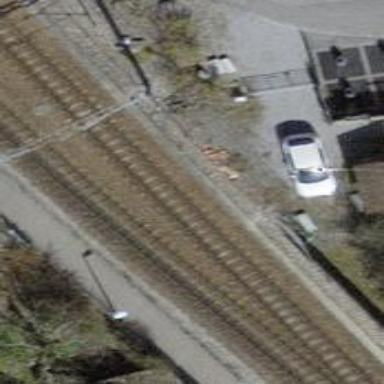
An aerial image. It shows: Narrow-gauge railway with 1 track. The tracks are electrified with contact line.